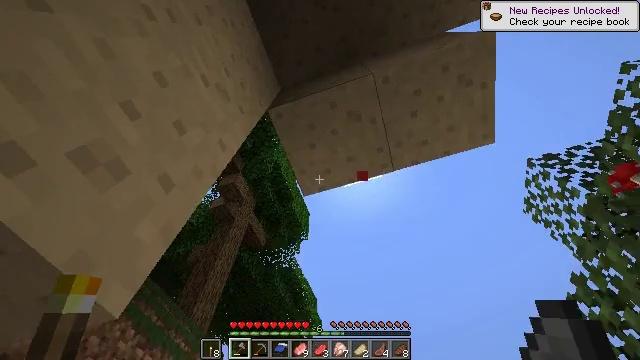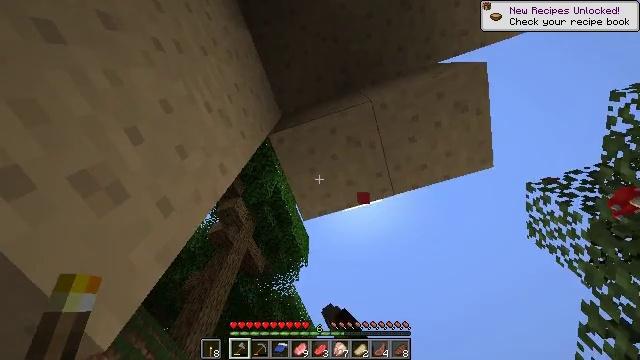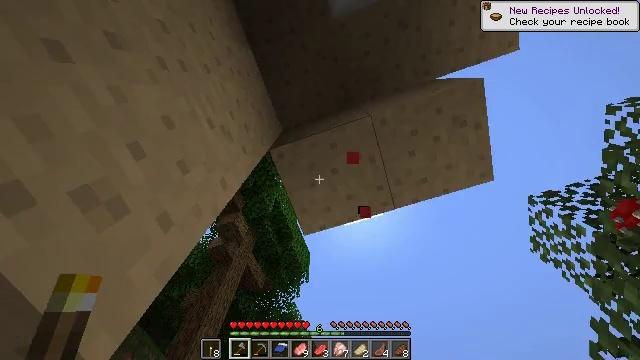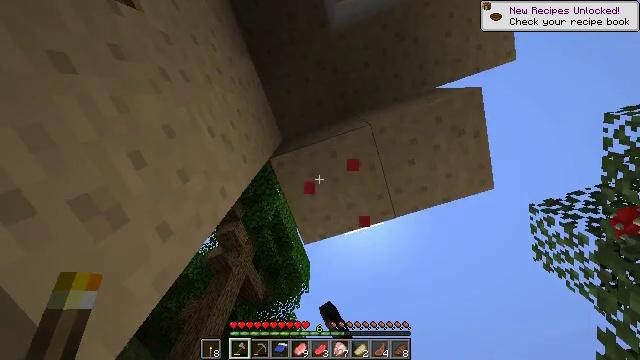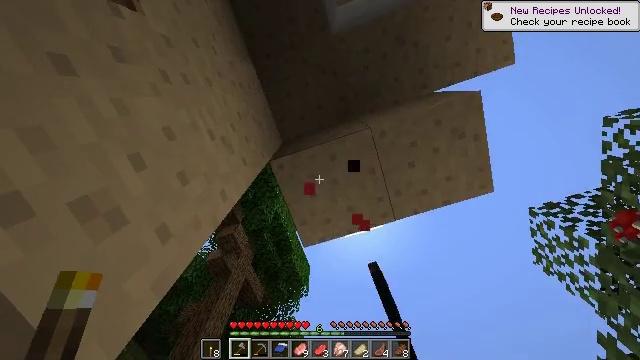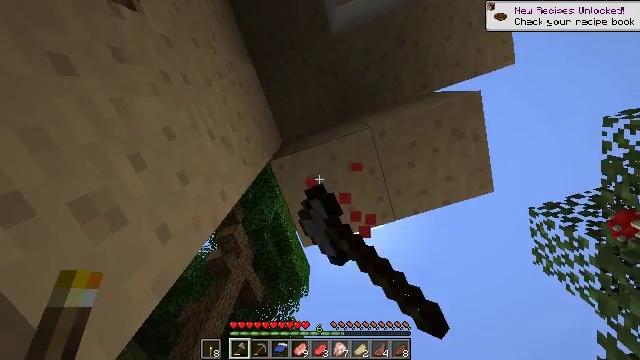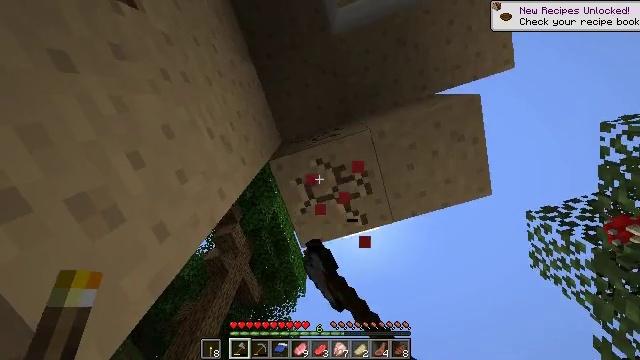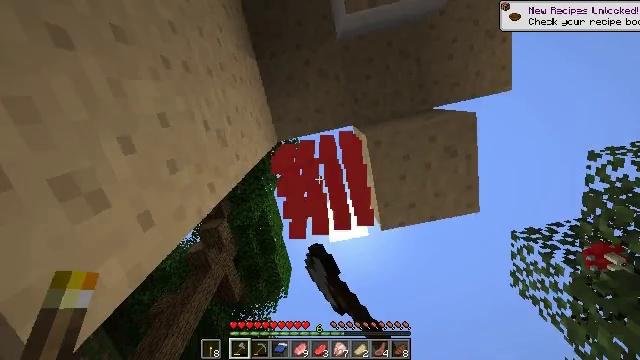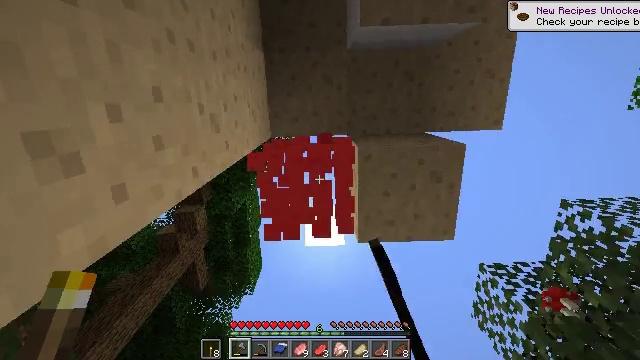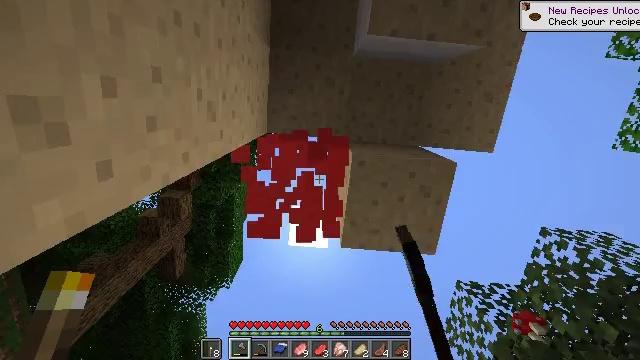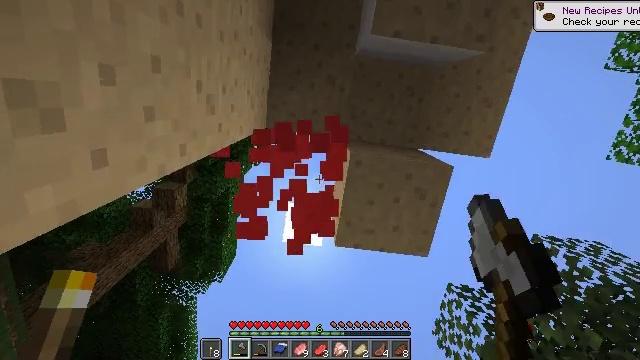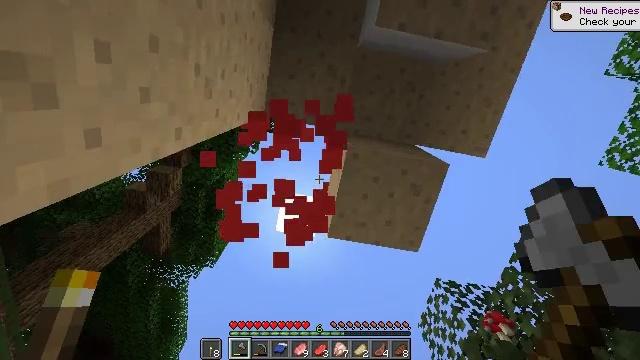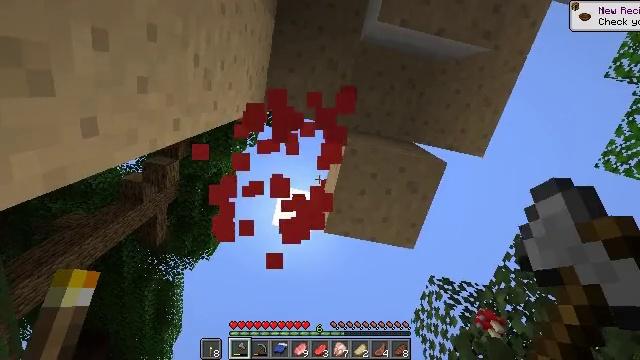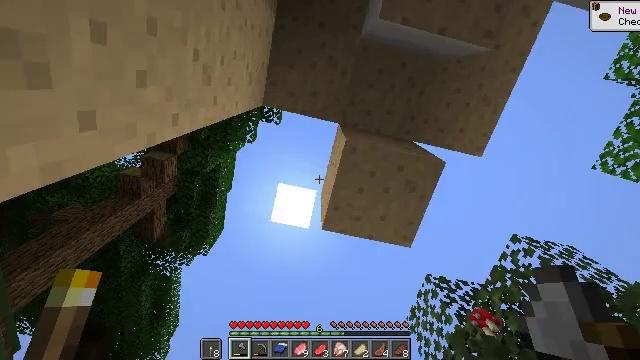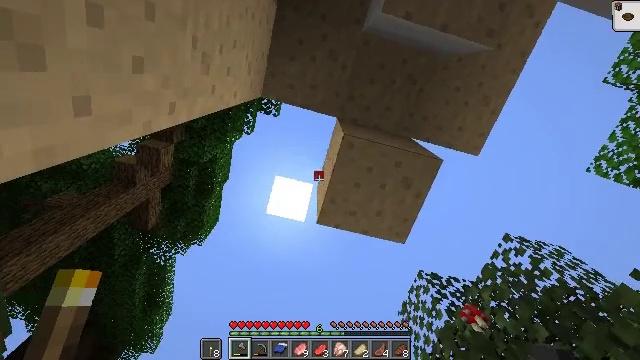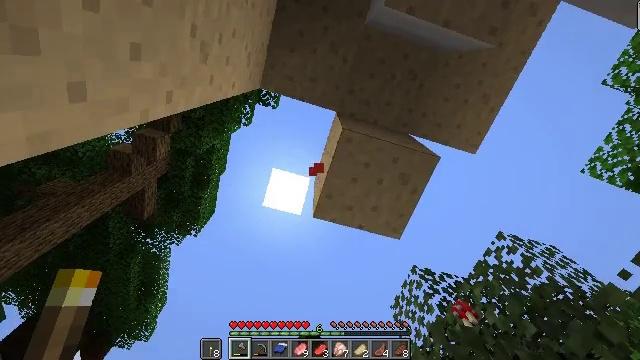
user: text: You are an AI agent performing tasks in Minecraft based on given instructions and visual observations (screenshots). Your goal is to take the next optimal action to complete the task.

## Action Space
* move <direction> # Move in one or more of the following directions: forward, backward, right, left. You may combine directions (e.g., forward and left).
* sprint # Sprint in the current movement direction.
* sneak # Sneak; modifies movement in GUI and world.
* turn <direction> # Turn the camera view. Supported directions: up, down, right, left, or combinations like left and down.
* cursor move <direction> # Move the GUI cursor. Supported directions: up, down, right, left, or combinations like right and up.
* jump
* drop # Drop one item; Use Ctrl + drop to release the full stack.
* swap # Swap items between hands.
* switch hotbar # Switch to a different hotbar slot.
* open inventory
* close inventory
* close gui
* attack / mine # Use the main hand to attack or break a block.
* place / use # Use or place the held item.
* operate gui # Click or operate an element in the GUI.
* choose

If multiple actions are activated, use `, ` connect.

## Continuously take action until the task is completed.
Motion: motion action
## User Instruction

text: Break the red mushroom block.
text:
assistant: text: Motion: turn up, attack / mine
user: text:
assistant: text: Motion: turn up, attack / mine
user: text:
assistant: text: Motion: turn up, attack / mine
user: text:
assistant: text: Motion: attack / mine
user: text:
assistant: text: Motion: attack / mine
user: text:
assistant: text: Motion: attack / mine
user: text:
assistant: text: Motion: turn right, attack / mine
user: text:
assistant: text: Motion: turn right, attack / mine
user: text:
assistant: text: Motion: turn right, attack / mine
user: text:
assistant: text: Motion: turn right, attack / mine
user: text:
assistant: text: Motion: turn right and down, attack / mine
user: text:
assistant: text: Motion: turn right and down, attack / mine
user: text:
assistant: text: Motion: attack / mine
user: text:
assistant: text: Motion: turn right and down, attack / mine
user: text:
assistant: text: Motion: turn right and down, attack / mine
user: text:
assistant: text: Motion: turn right and down, attack / mine
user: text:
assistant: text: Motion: attack / mine
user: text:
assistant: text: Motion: attack / mine
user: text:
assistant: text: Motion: attack / mine
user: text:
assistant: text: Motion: attack / mine
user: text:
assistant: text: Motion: attack / mine
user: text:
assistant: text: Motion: attack / mine
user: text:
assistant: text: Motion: attack / mine
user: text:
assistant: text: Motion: attack / mine
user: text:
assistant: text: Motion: attack / mine
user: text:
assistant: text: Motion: attack / mine